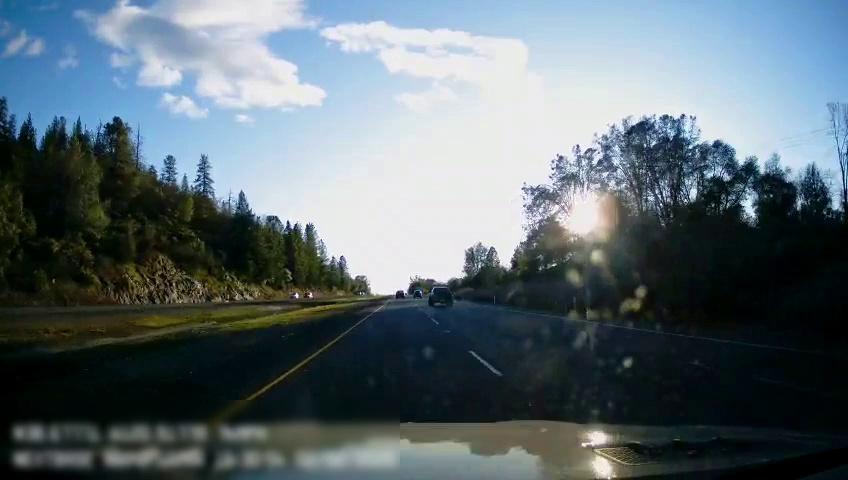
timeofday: Day
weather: Sunny
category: Drivable Space
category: Drivable Space
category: Vehicles | Truck
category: Lanes | Current Lane
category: Lanes | Current Lane
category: Lanes | Alternate Lane
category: Lanes | Alternate Lane